Interaction volume radius: 10 \u00c5
Interaction volume height: 15 \u00c5
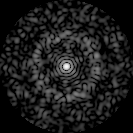
Disorder parameter: 0.8263